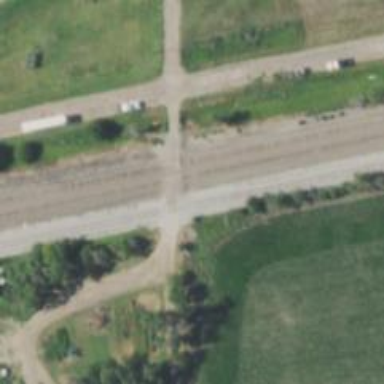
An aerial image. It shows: Railway track.